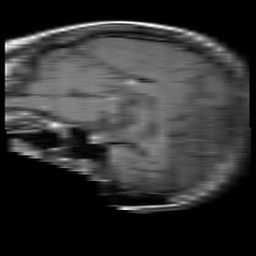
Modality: T1w
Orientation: sagittal
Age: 52
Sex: female
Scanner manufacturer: philips
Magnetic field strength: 3 T
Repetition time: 0.5331 s
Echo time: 0.01 s